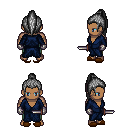
a pixel art fantasy rpg character, male body template, human, dark skin, blue robe, teal pants, gray long topknot hairstyle, metal gloves, brown slippers, dagger, four views (front, back, left, right), 2x2 character sprite sheet, small pixel art, hard edges, no anti-aliasing